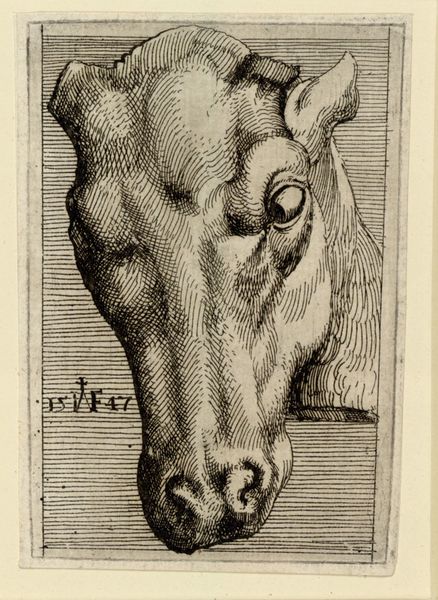
Titel: Hirschkopf von vorne gesehen mit abgesägtem Geweih
Künstler: Augustin Hirschvogel
Standort: Wien
Institution: Albertina, Wien
Schlagwörter: kopf, weiß, nase, ohr, schwarz, zeichnung, blick, tier, rahmen, hals, auge, ohren, esel, pferd, holzschnitt, schrift, kuh, muskeln, datum, streifen, krank, druck, schraffur, radierung, stich, bleistift, pupille, schielen, jahr, hirsch, schnauze, nüstern, pferdekopf, schief, abgeschnitten, bleistif, tiefdruck, nasenbein, 15, 1547, 47, lieatur, f47